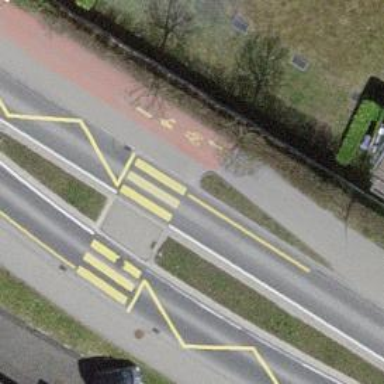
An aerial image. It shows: Uncontrolled zebra crossing with pedestrian island.